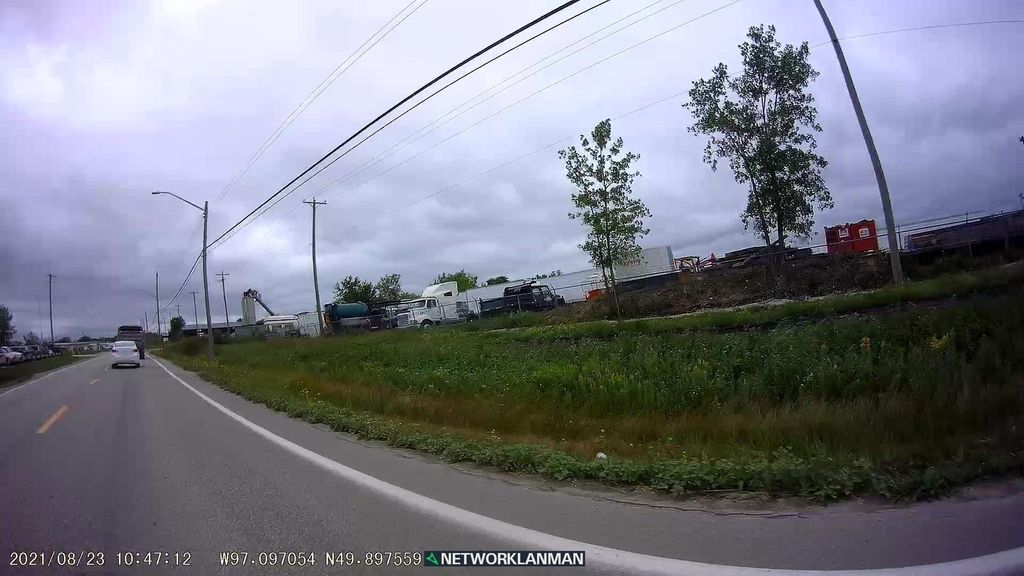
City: winnipeg